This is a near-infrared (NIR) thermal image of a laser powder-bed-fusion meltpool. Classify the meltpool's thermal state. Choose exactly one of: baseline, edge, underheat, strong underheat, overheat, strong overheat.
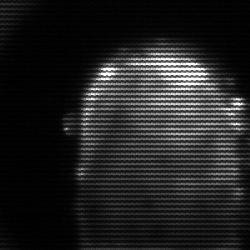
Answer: baseline